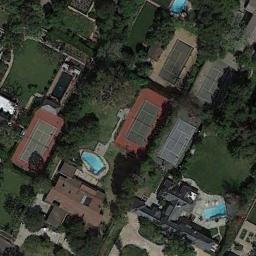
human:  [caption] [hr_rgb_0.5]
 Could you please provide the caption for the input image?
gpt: Tennis courts and swimming pools are built in the middle of the residential area, Next to trees .

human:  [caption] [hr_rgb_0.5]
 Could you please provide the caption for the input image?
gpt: The tennis court is on the grass next to some buildings and trees .

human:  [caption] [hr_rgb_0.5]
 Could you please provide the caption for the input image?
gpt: Many trees and buildings are around the tennis court .

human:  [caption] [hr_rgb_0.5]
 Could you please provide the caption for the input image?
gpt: Many tennis courts are painted on the track .

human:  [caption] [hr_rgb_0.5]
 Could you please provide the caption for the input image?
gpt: There are some green trees and buildings near the tennis court .